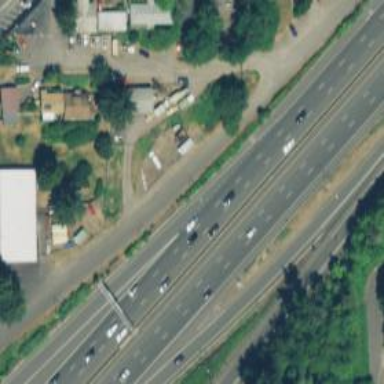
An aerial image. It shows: Motorway junction.